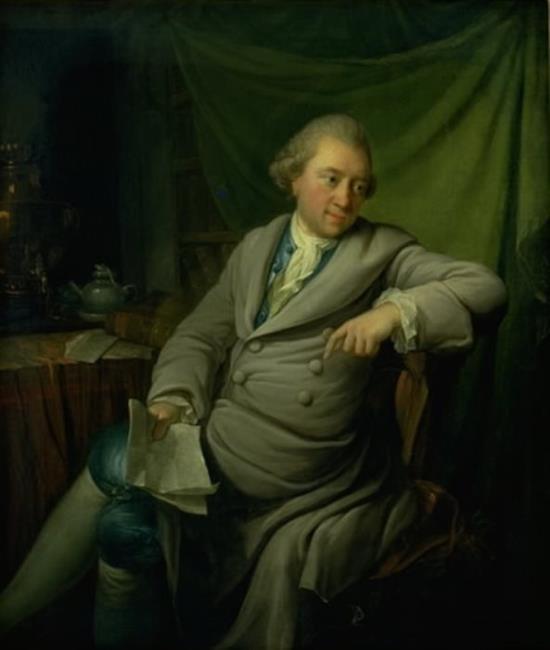
Title: Portrait of John George Pauli (1736-1798)
Artist: Jens Juel
Earliest date: 1770
Latest date: 1770
Genre: painting
Iconography: Pomander
Keywords: man's portrait, full-length portrait, head to the right, body facing left, looking away, powdered hair, cravat, lace cuff/cuffs, letter in the hand, sitting, interior view, drapery, teapot, coffeepot, folio